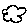
Label: cloud